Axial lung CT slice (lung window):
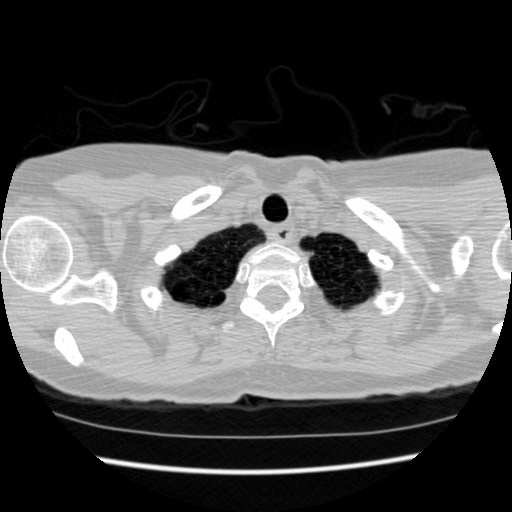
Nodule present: no